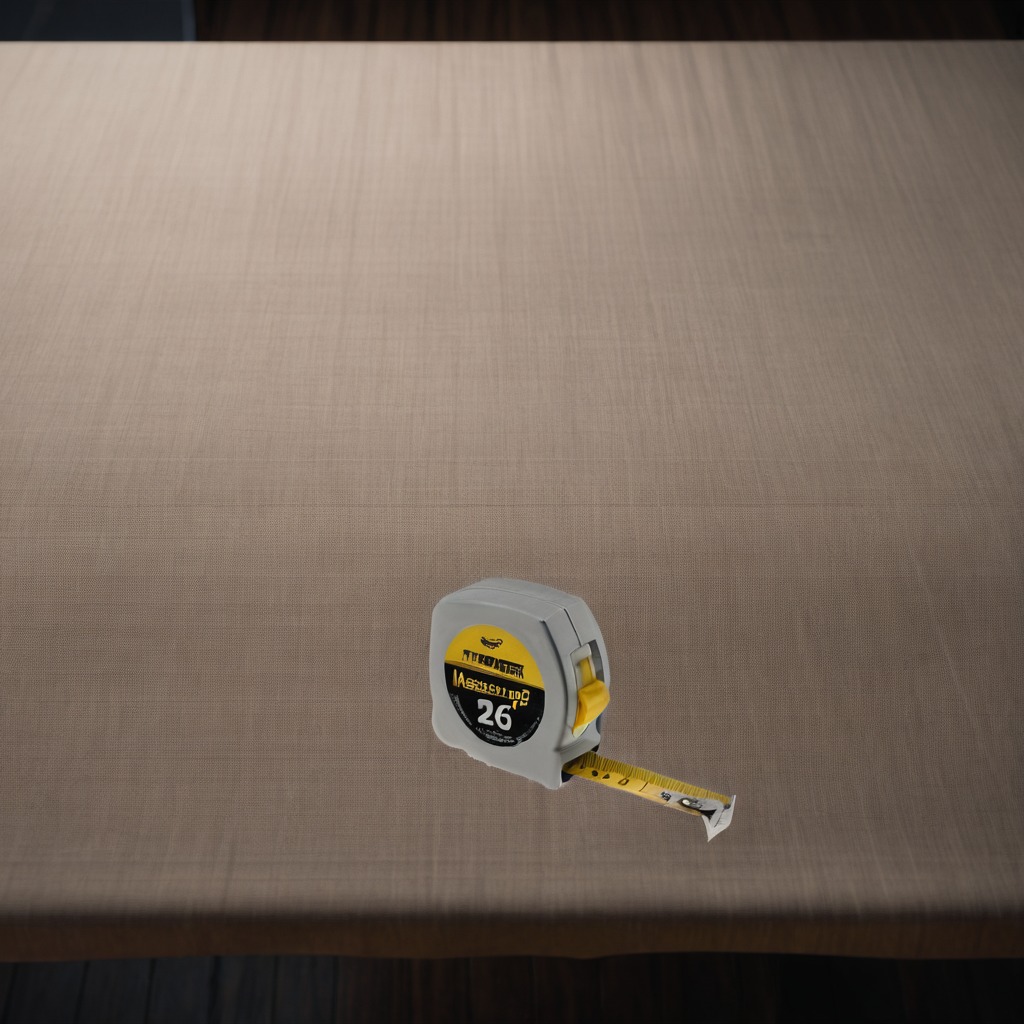
A measuring tape is lying on the wooden table.